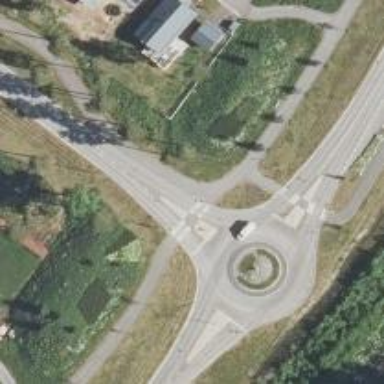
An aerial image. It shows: Roundabout at tertiary road junction.